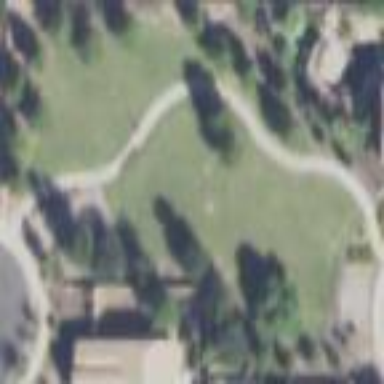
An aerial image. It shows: Lovely park for leisure and relaxation.